Question:
My data is the column day and sales. The days are ascending but not consecutive.
I create the pattern column with a case statement and my next step is to get the count of the pattern column.
A count of 1 where is just a single 2 in a bucket and so on. I m interested in the buckets of 3.
What I try to achieve in the final is to get the days 3 consecutive days where the sales drop under 500 but for the moment I want this count on the pattern column.
Thank you so much in advance
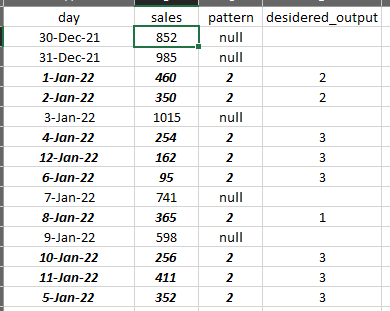
Answer: This answer is for SQL Server.
Given the following table structure:
'''
CREATE TABLE #example (saleDate DATE, sales INT);
INSERT INTO #example (saleDate, sales)
VALUES
('2021-12-30', 852),
('2021-12-31', 985),
('2022-01-01', 460),
('2022-01-02', 350),
('2022-01-03', 1015),
('2022-01-04', 254),
('2022-01-05', 352),
('2022-01-06', 95),
('2022-01-07', 741),
('2022-01-08', 365),
('2022-01-09', 598),
('2022-01-10', 256),
('2022-01-11', 411),
('2022-01-12', 162);
'''
This query will return date ranges encompassing spans in the table where sales were under 500 for three sequential daily entries, given that there may be gaps in those daily entries.
'''
SELECT
(
SELECT TOP 1 previousDay.saleDate
FROM #example AS previousDay
WHERE previousDay.saleDate < #example.saleDate
ORDER BY previousDay.saleDate DESC
) AS startDate,
#example.saleDate AS midDate,
(
SELECT TOP 1 nextDay.saleDate
FROM #example AS nextDay
WHERE nextDay.saleDate > #example.saleDate
ORDER BY nextDay.saleDate ASC
) AS endDate
FROM #example
WHERE #example.sales < 500
AND (
SELECT TOP 1 previousDay.sales
FROM #example AS previousDay
WHERE previousDay.saleDate < #example.saleDate
ORDER BY previousDay.saleDate DESC
) < 500
AND (
SELECT TOP 1 nextDay.sales
FROM #example AS nextDay
WHERE nextDay.saleDate > #example.saleDate
ORDER BY nextDay.saleDate ASC
) < 500
'''